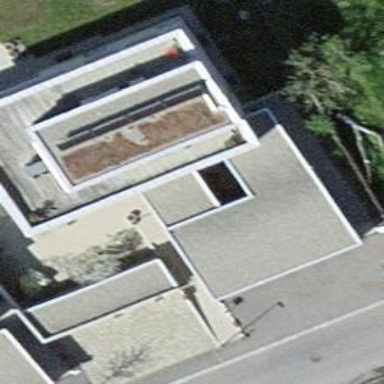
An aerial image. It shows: Garage.